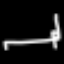
Label: bed